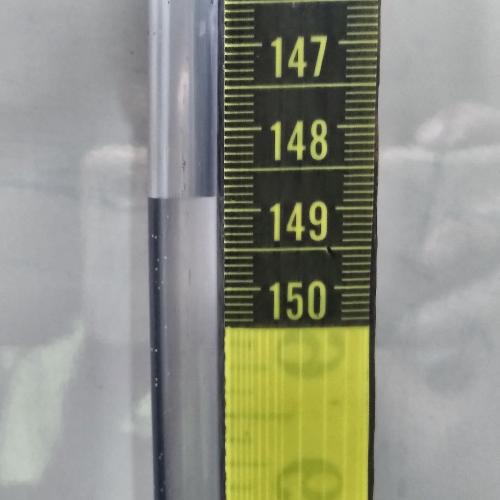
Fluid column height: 148.8 cm